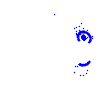
Particle: electron